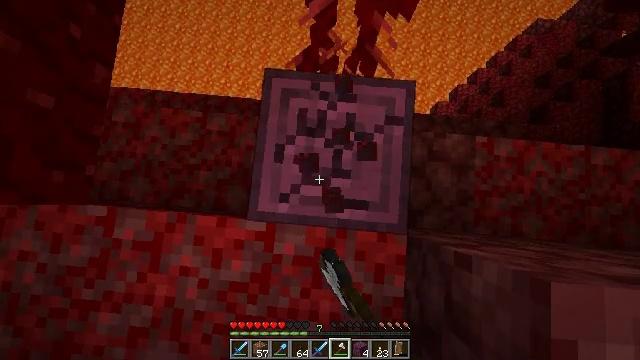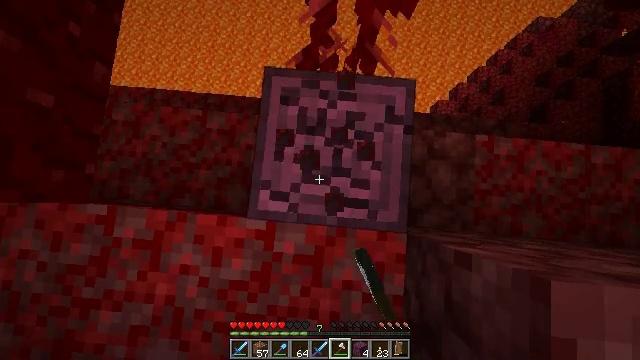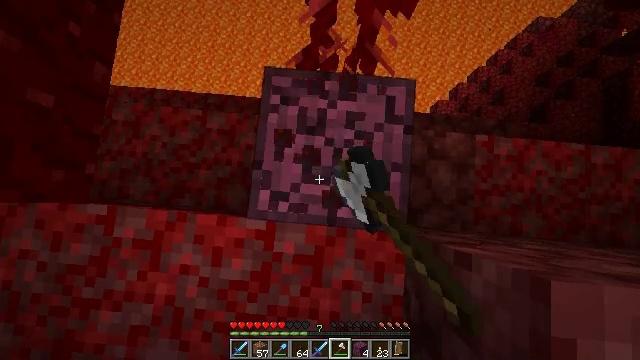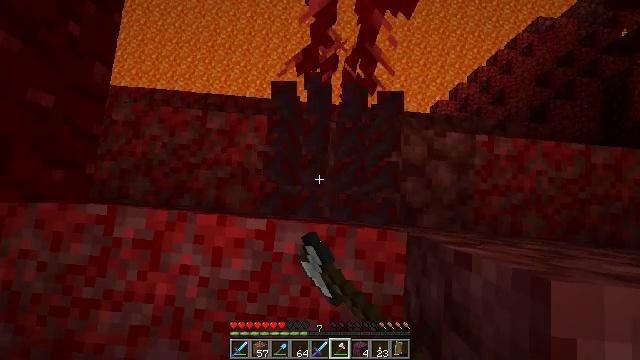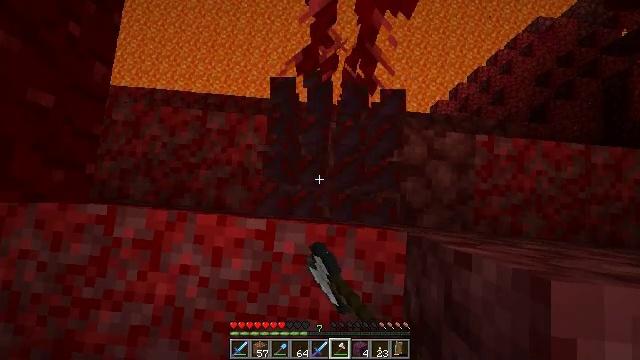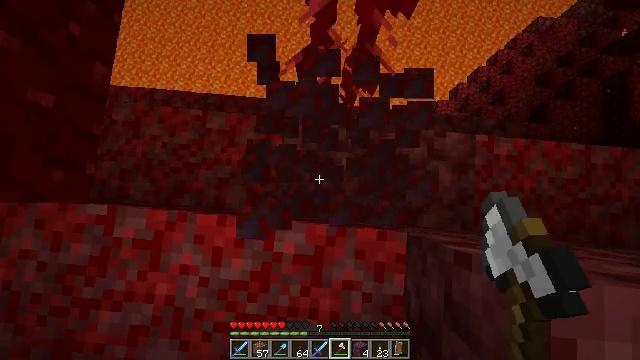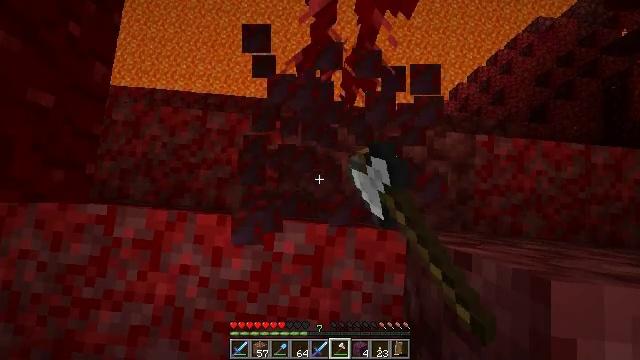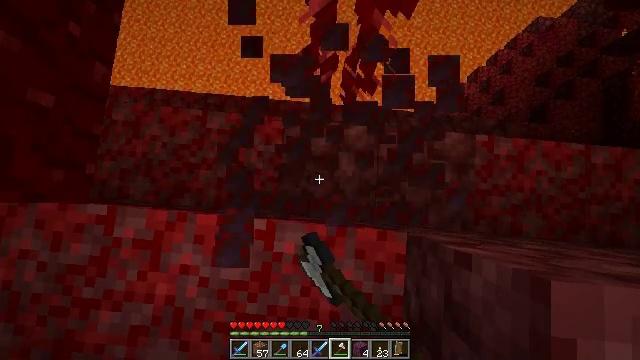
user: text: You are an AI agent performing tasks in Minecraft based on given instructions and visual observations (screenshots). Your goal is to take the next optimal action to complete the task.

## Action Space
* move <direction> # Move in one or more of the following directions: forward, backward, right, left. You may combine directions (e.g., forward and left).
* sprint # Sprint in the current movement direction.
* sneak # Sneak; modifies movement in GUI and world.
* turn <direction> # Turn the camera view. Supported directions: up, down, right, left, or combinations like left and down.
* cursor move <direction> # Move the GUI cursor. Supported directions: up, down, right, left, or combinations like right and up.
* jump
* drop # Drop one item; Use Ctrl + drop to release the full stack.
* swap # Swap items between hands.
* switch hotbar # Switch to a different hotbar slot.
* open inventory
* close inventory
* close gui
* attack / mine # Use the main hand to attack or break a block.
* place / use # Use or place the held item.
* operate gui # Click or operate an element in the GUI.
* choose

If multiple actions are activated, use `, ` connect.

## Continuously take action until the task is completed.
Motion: motion action
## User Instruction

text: Collect crimson stem for building materials.
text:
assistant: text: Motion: attack / mine
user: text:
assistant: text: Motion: attack / mine
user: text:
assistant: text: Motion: attack / mine
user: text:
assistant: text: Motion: attack / mine
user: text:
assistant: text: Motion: attack / mine
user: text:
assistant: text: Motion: attack / mine
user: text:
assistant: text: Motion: attack / mine
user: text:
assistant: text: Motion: attack / mine